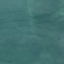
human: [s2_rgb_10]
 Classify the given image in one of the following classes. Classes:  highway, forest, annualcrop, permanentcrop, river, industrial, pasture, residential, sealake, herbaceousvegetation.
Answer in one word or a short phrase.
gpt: SeaLake